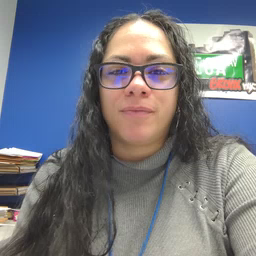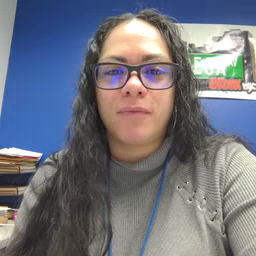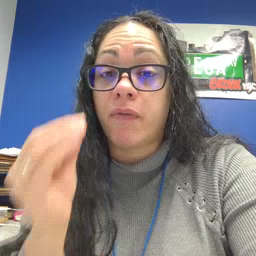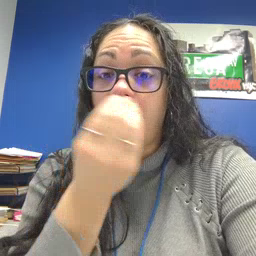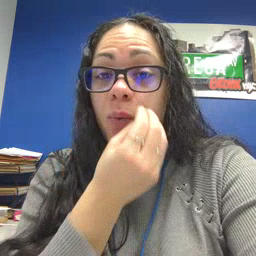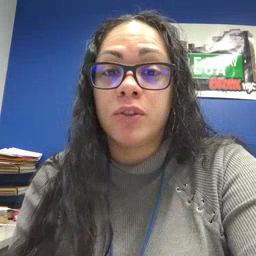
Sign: flower